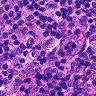
Metastatic tissue present: no